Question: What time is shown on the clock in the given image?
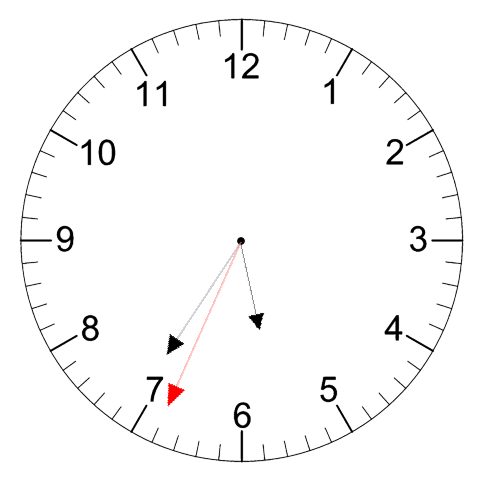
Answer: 05:35:34